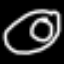
Label: donut